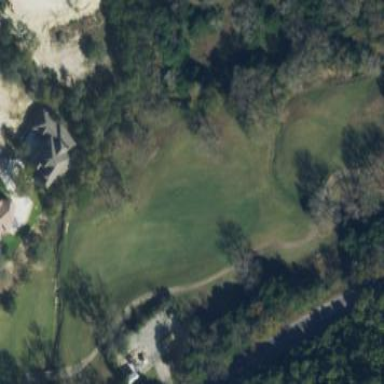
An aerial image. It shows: Well-maintained grassy area serving as golf fairway for the sport of golf.